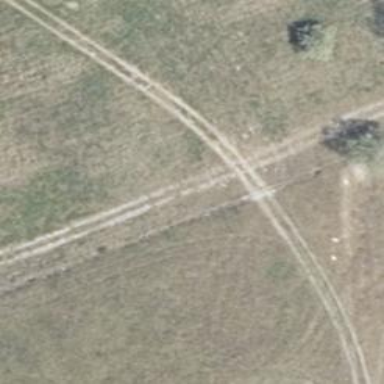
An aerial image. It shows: Track with grade 4 track type.